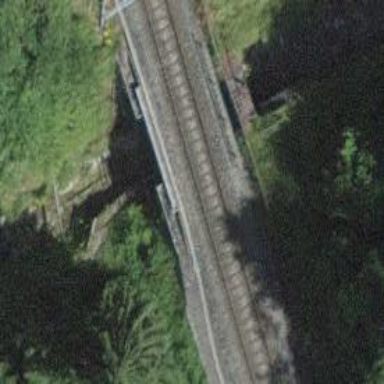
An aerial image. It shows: Single-track railway bridge with electrified contact line.